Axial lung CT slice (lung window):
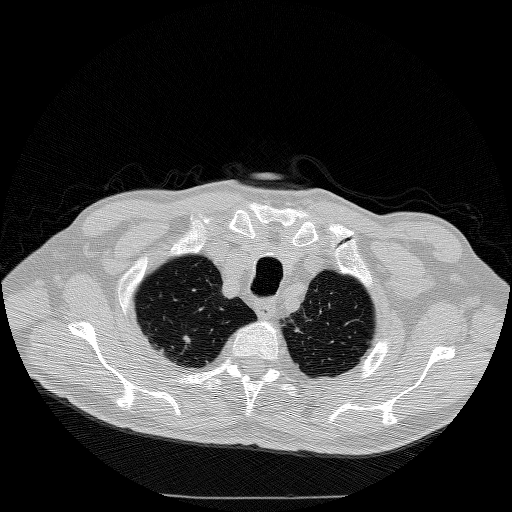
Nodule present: no